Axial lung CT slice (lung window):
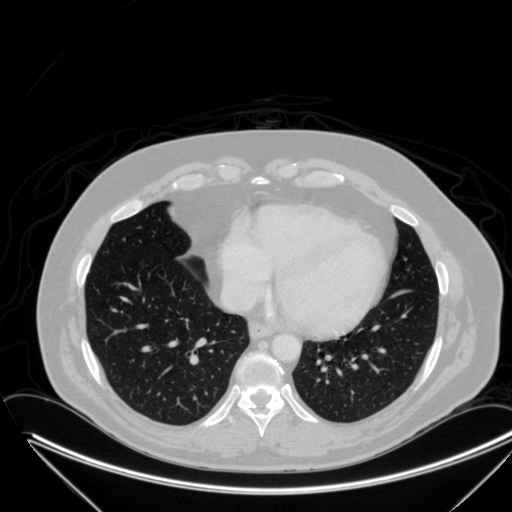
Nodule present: no